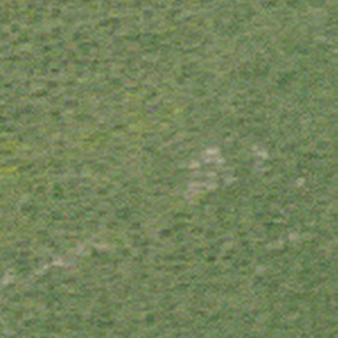
Label: other